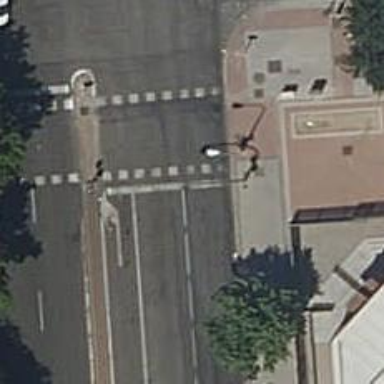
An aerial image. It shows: Crossing with traffic signals.